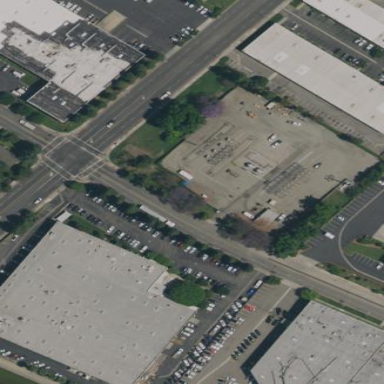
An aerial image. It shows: Power substation.